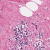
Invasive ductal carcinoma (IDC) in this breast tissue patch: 0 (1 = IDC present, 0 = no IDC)